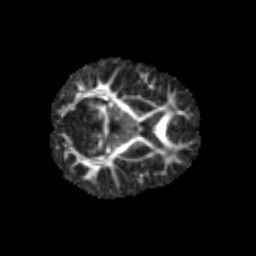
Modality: FA
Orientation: axial
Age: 5
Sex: male
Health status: healthy